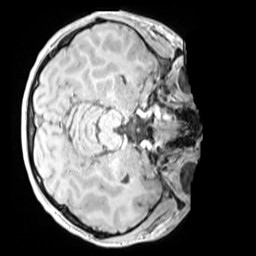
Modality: MP2RAGE
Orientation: axial
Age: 13
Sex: female
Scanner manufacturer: siemens
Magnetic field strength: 3 T
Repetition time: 4 s
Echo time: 0.00303 s